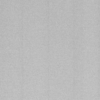
Label: dusty